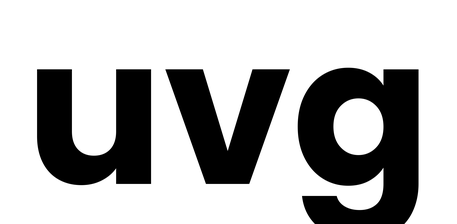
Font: Poppins-Bold